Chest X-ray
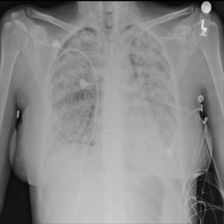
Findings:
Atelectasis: negative
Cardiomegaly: negative
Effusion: negative
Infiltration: positive
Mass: negative
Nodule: negative
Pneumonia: negative
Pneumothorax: positive
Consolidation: negative
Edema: negative
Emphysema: negative
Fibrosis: negative
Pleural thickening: negative
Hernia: negative